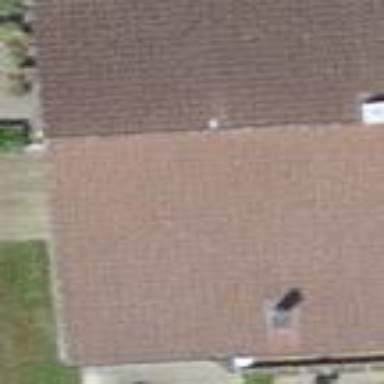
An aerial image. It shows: Building with tile roof.